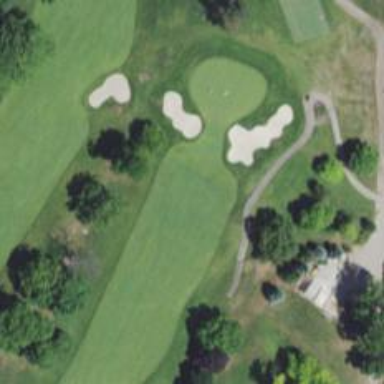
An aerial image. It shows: Golf hole.